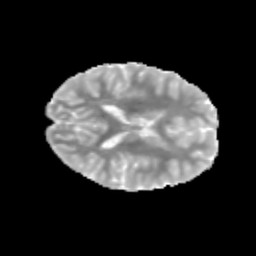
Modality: MD
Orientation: axial
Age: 11
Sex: female
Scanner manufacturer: siemens
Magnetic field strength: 3 T
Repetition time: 3.8 s
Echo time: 0.07 s